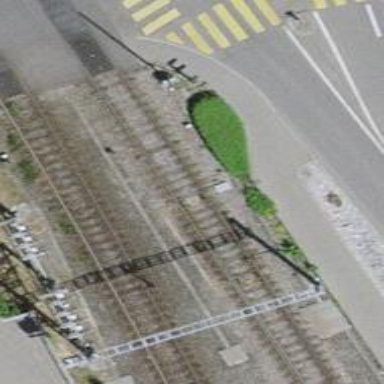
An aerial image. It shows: Railway switch.